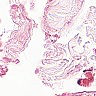
Metastatic tissue present: no